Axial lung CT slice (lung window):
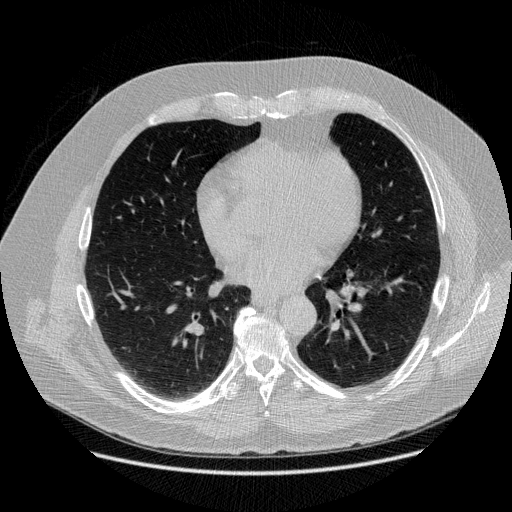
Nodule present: no